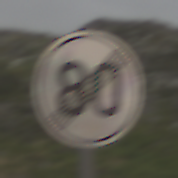
Verkehrszeichen: EndeGeschwindigkeit80
Umgebung: Outdoor, Nature
Tageszeit: Midday
Wetter: Overcast
Licht: Natural
Jahreszeit: NotSpecified
Kontrast: LowContrast